Question: (Preface: this is not a duplicate of "<URL>.
I am following the Netbeans tutorial <URL>
And I am at the line <URL>
When I use the "Hibernate Mapping Files and POJOs from Database" wizard, I get the following dialog:

Because the message in red is cut off, I copy/pasted it here:
'''
Hibernate configuration fails with message:
could not instantiate QueryTranslatorFactory: org.hibernate.hql.internal.classic.ClassicQueryTranslatorFactory
see message.log for exception details.
'''
My questions:
1. Does anyone know what may cause this? I double-checked my dependencies and my .xml file. Obviously, I'm brand new to Hibernate so I have no idea what else to try.
2. It says to check "message.log". Where might this be located? Is there a default location for this?
UPDATE:
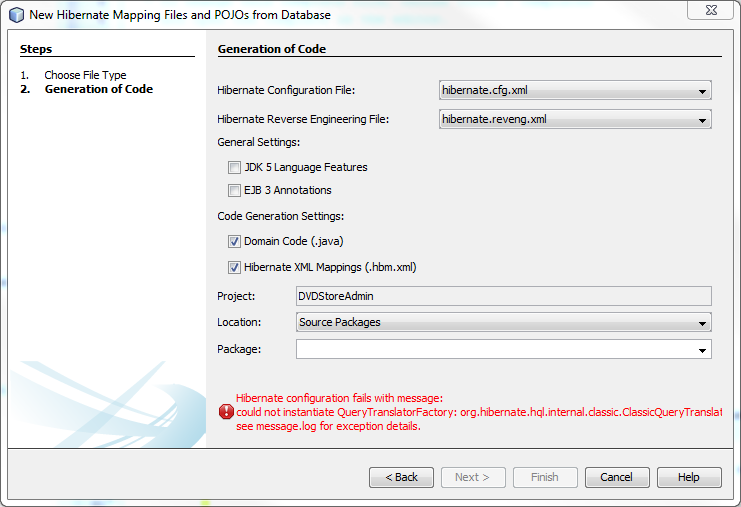
Answer: In a strange twist of fate, I got it to work by the word "internal" from the 'factory_class' classpath.
'''
<property name="hibernate.query.factory_class">org.hibernate.hql.classic.ClassicQueryTranslatorFactory</property>
'''
I won't say that is an , though, because I am really confused as to why this is. Everything I've read says that
'''
<property name="hibernate.query.factory_class">org.hibernate.hql.classic.ClassicQueryTranslatorFactory</property>
'''
...is for
Whereas:
'''
<property name="hibernate.query.factory_class">org.hibernate.hql.internal.classic.ClassicQueryTranslatorFactory</property>
'''
... is for .
And I'm certain my platform is Hibernate 4:

So, I'm still really confused as to what's going on....